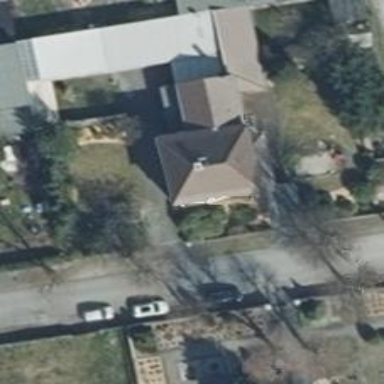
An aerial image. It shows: Simple and straightforward house.